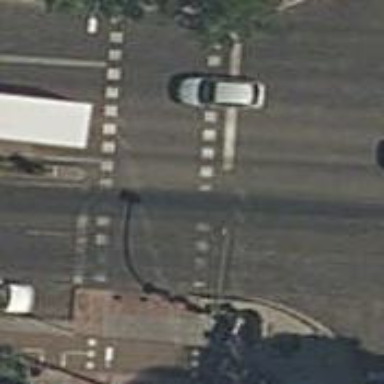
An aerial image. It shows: Footway crossing equipped with traffic signals.